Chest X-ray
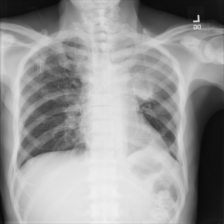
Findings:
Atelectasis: positive
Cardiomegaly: negative
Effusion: positive
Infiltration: negative
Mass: negative
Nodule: negative
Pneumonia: negative
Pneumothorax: negative
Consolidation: negative
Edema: negative
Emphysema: negative
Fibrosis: negative
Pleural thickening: negative
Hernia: negative